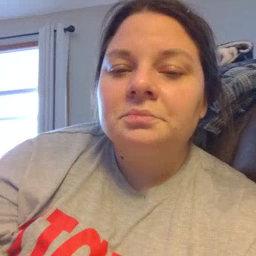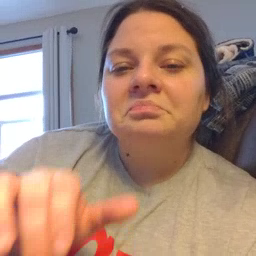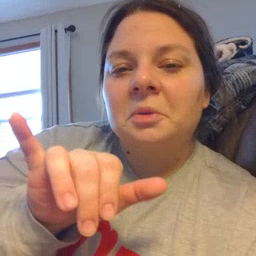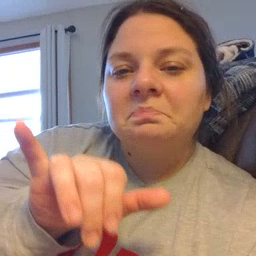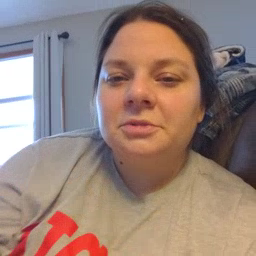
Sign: same